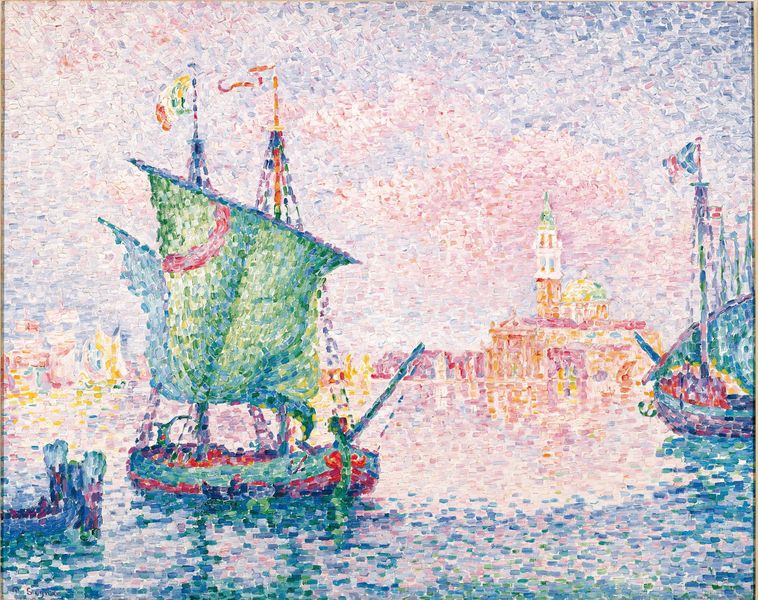
Titel: Venedig, die rosa Wolke / Ankerplatz bei der Giudecca
Künstler: Paul Signac
Standort: Wien
Institution: Albertina, Wien
Schlagwörter: blau, gemälde, himmel, meer, schatten, wasser, fluss, gelb, grün, impressionismus, landschaft, stadt, bunt, hell, licht, orange, rot, schloss, holland, kirche, rosa, boot, turm, schiff, schiffe, segel, segelboot, venedig, fahne, flagge, mast, pointilismus, segelschiff, farbe, hafen, anleger, bucht, segler, punkte, pink, gepunktet, technik, tupfen, wimpel, kathedrale, reflektion, seurat, campanile, pointillismus, pointilissmus, mmer, kampanile, pointellismus, poinelissmus